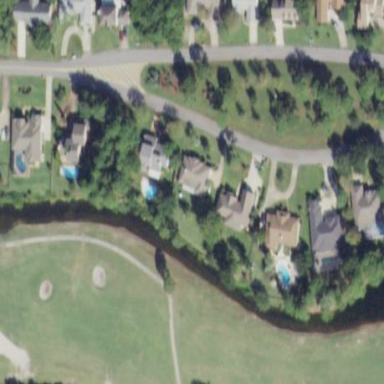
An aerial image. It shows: This residential area consists of single-family homes.